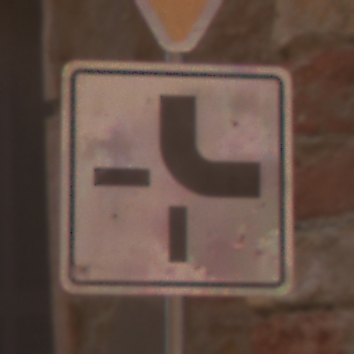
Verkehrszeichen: VerlaufVorfahrtsstrasse4
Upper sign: VorfahrtGewaehren
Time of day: MorningAfternoon
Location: Outdoor (Urban)
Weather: Clear
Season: NotSpecified
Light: Natural